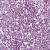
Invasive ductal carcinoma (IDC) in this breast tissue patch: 1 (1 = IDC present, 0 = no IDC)